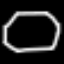
Label: octagon